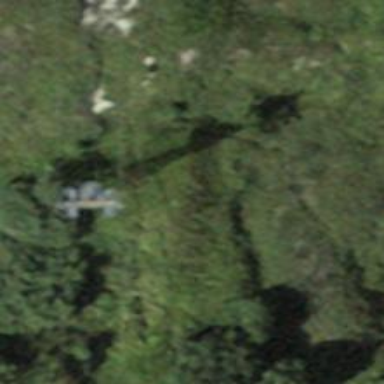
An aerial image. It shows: Pylon used for aerialway.